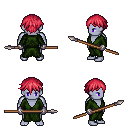
a pixel art fantasy rpg character, male body template, dark elf, purple skin, green robe, red pants, ruby red short bangs hairstyle, metal gloves, spear, four views (front, back, left, right), 2x2 character sprite sheet, small pixel art, hard edges, no anti-aliasing